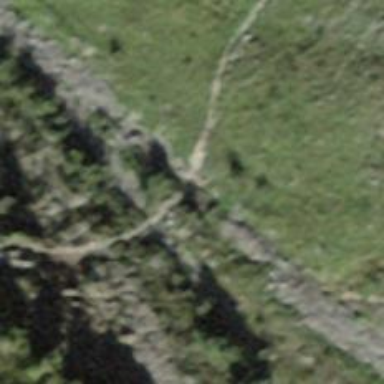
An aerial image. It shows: Path.